Field crop: tomato
Growth stage: 1
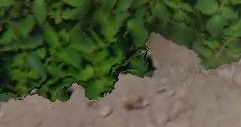
Species: tomato